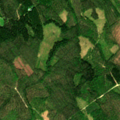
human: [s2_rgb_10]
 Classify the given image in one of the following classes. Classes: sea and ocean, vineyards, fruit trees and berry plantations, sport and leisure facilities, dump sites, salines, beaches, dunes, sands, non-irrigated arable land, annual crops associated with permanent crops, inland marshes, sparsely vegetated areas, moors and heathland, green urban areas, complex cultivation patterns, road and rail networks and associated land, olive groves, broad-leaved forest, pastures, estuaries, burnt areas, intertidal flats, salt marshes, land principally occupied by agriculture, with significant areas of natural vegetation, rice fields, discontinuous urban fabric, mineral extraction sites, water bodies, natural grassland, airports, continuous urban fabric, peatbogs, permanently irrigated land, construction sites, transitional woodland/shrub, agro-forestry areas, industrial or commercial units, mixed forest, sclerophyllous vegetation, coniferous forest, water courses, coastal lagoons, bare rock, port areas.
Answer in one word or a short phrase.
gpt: land principally occupied by agriculture, with significant areas of natural vegetation, coniferous forest, mixed forest